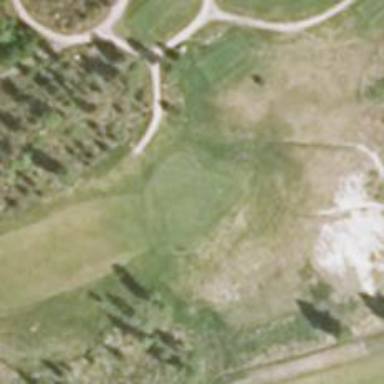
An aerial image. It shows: Golf hole.